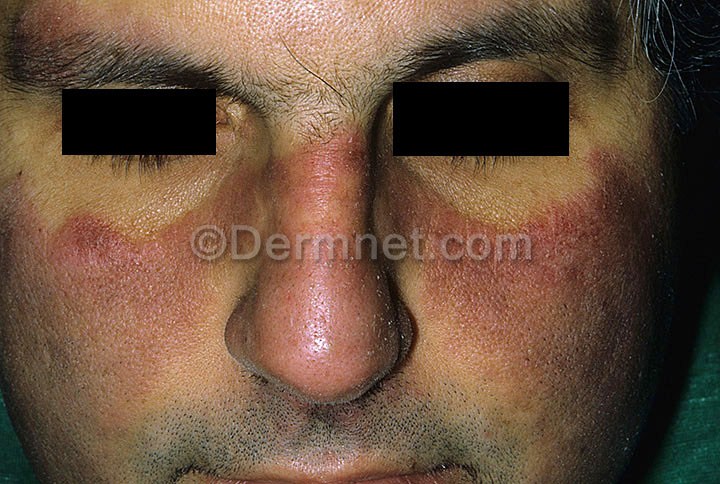
Disease: Lupus and other Connective Tissue diseases